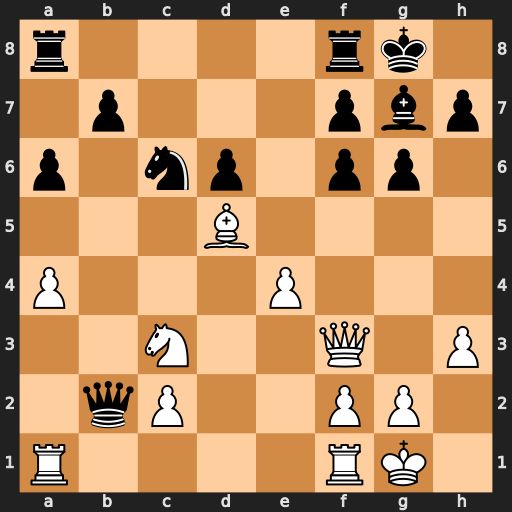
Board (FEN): r4rk1/1p3pbp/p1np1pp1/3B4/P3P3/2N2Q1P/1qP2PP1/R4RK1
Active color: w
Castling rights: -
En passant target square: -
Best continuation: Rfb1 Nd4 Rxb2 Nxf3+ gxf3